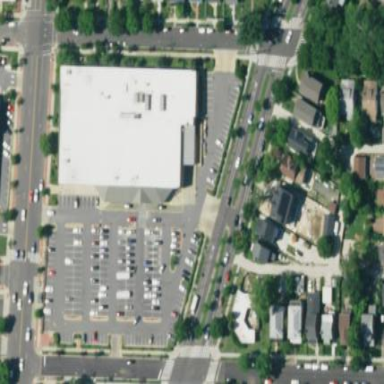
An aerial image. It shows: Retail building housing supermarket.